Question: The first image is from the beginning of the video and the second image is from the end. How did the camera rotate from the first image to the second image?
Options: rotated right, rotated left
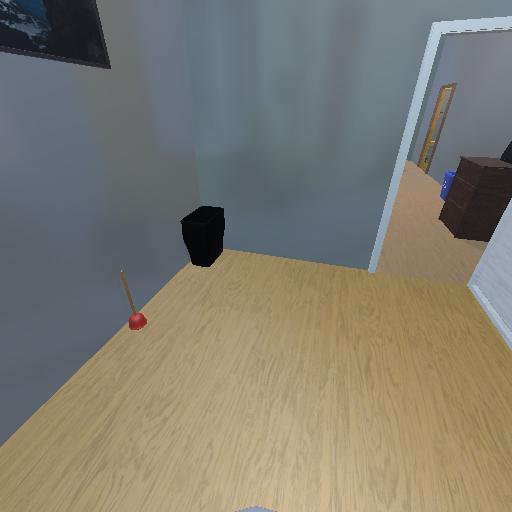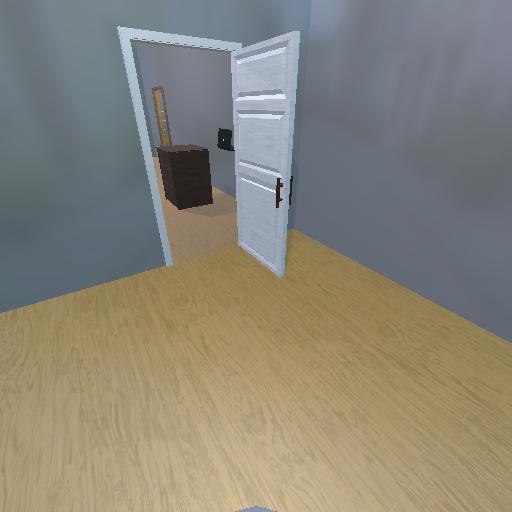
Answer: rotated right